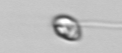
Label: flagellate